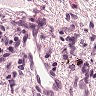
Metastatic tissue present: no